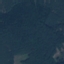
Label: Forest